Question: In my application, I use some dialogs to display information.
The theme of my application is Theme.Light since 2 years, and these dialogs have always been black since the beginning.
Now with ICS, it seems that Google just changed his mind and turned these dialogs into white:
See the screenshot of my Moto Xoom and my Galaxy Nexus:

What is the best practice to handle that true fragmentation?
I have been thinking about creating different layout: layout-v14 but I will soon become crazy, if I have to create layout-v15,v-16, etc for the future?
Or is there a way to tell "lower than v14" and "higher than v14"?
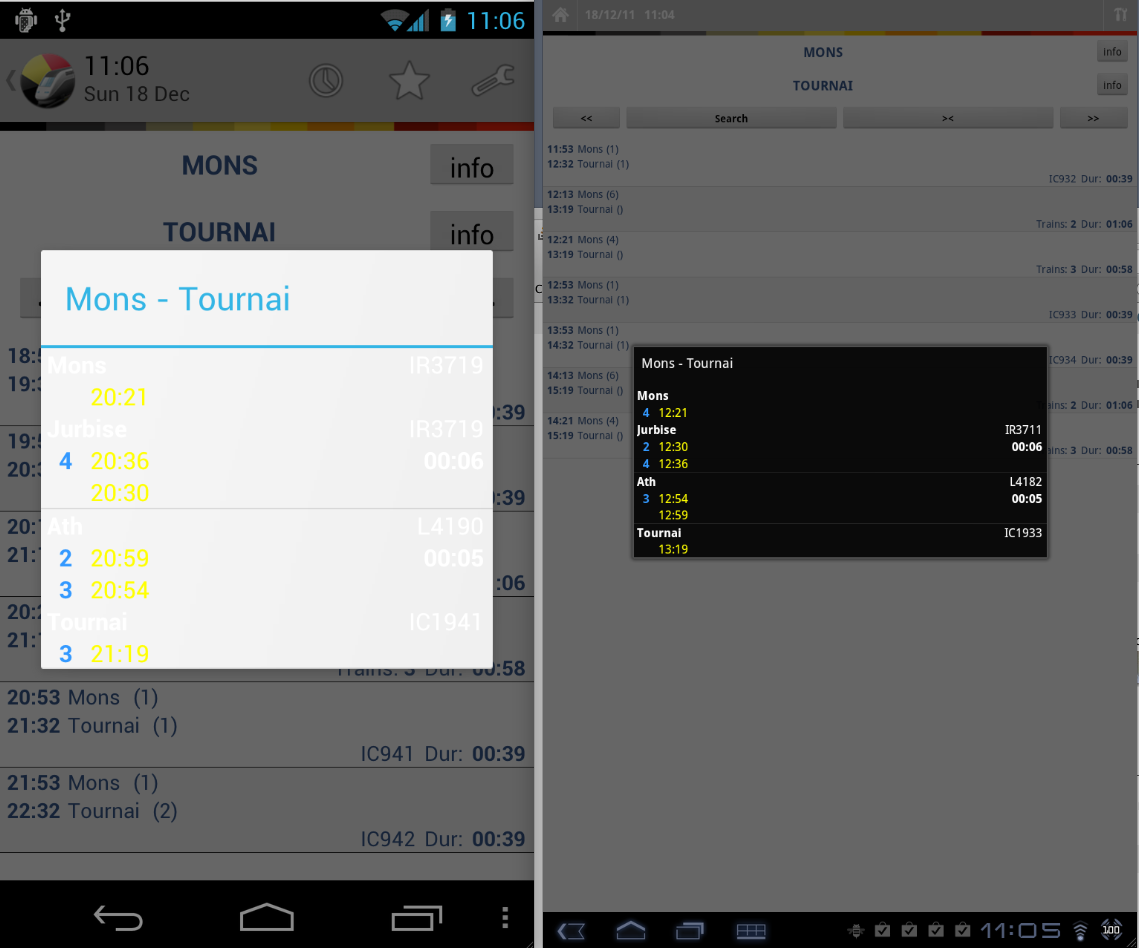
Answer: layout-v14 apply to v14 and higher, so if any different style will appear in future you able to add layout-vXX to support this. And all versions between v14 and vXX will apply v14 layout.